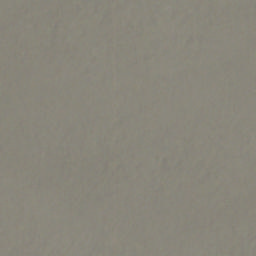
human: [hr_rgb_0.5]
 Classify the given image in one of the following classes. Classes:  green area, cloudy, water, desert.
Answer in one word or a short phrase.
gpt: cloudy